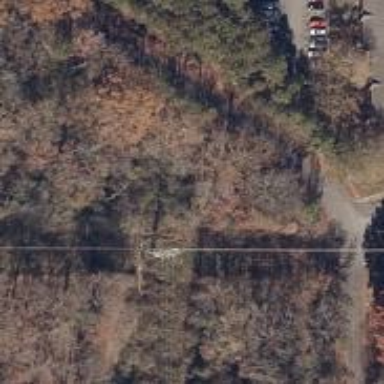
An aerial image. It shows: Power pole.